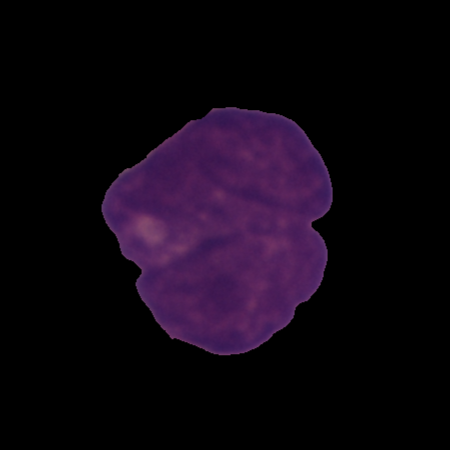
Label: cancer